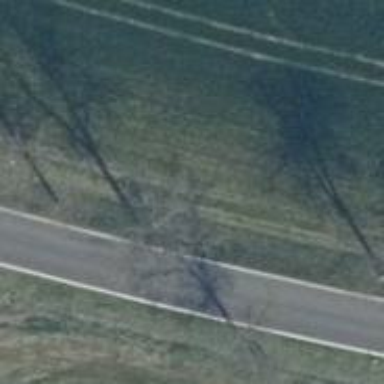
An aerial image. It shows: Row of trees in natural setting.